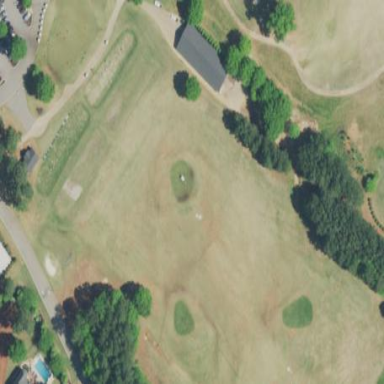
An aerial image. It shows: Grassy area designated for driving range golf.